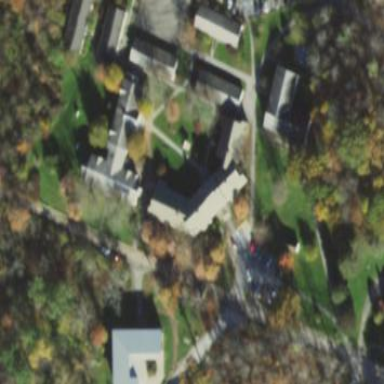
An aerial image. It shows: Dormitory building.